Frequency: 50000
Velocity: 0,155
Power: 12,8
Pulse duration: 0,0000001
Pass count: 1
Magnification: 10
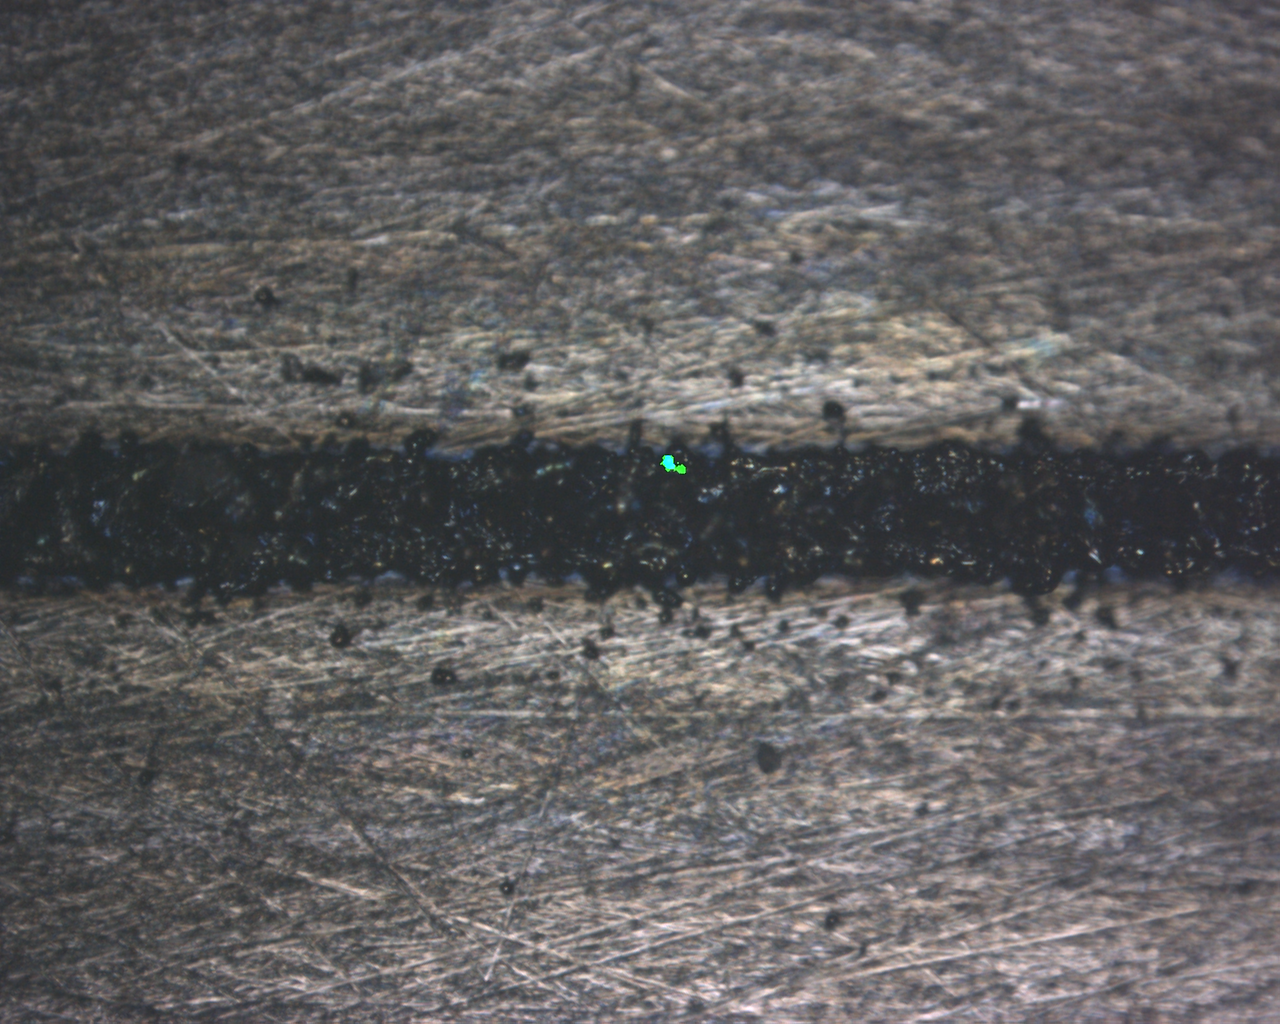
Measured width: 151.617
Other width: 59.493